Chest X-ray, AP view. Patient: 66 years old, sex M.
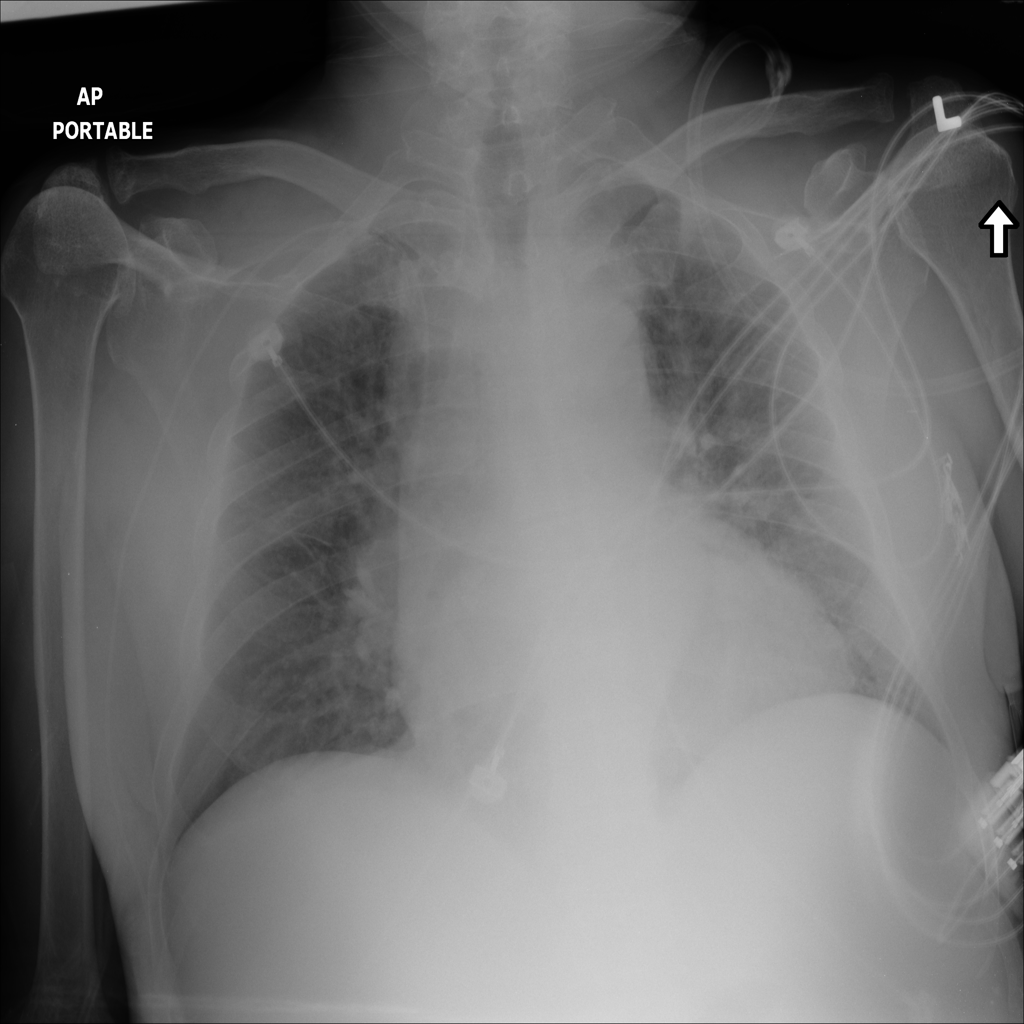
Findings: No Finding